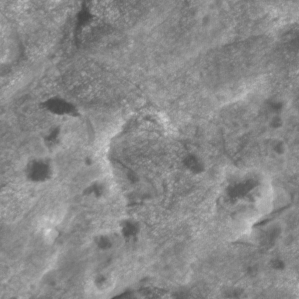
Label: non_frost